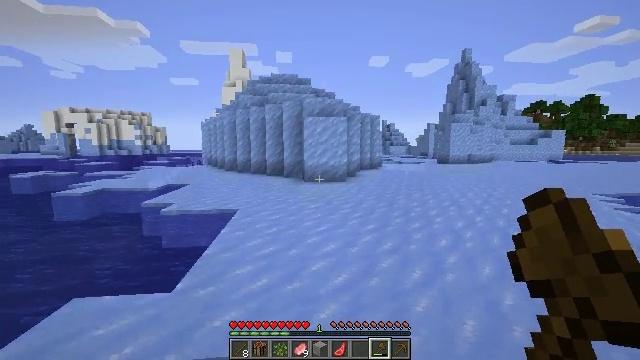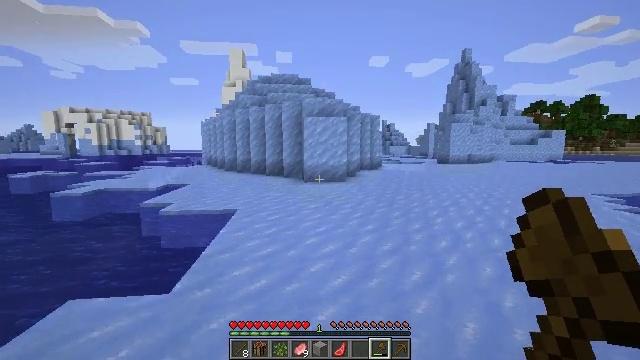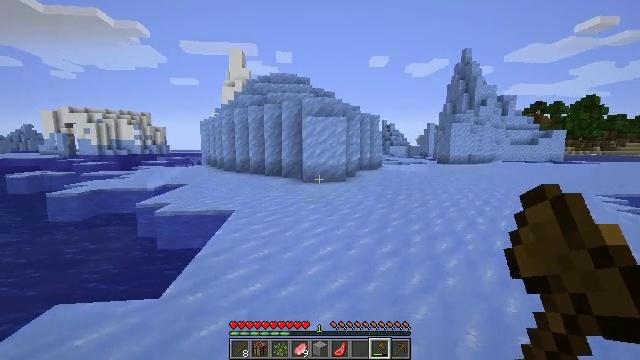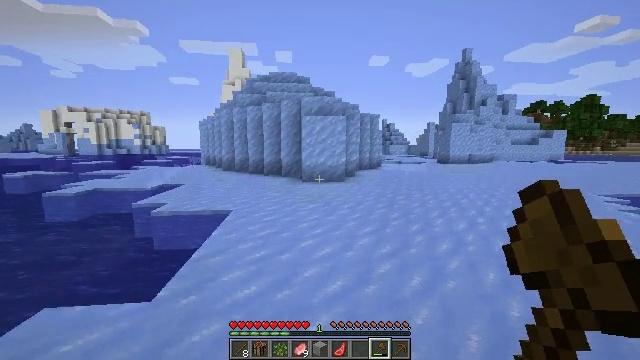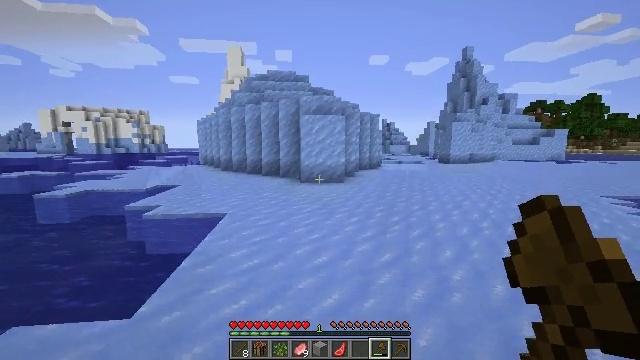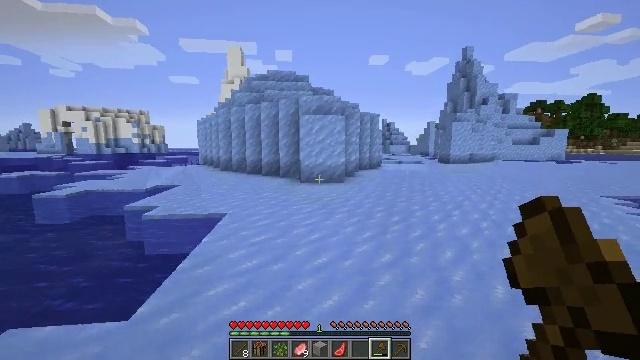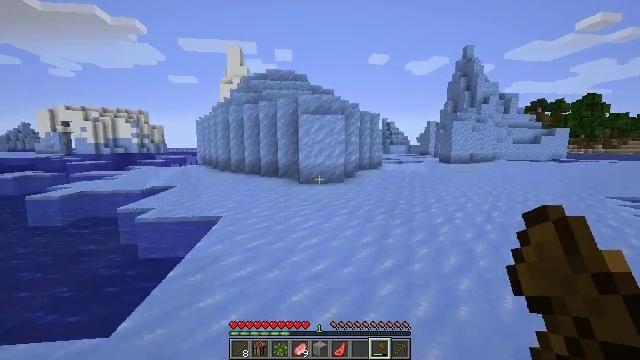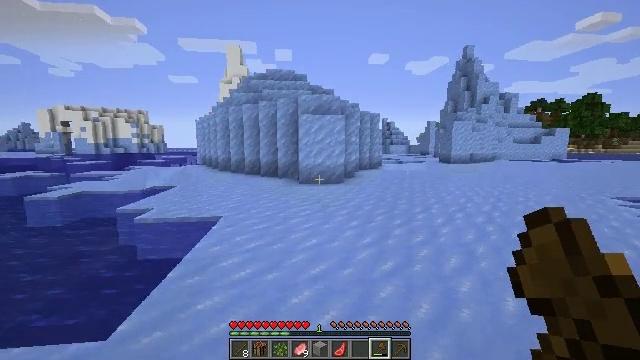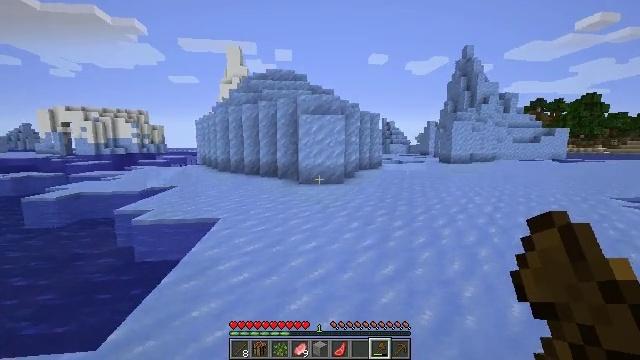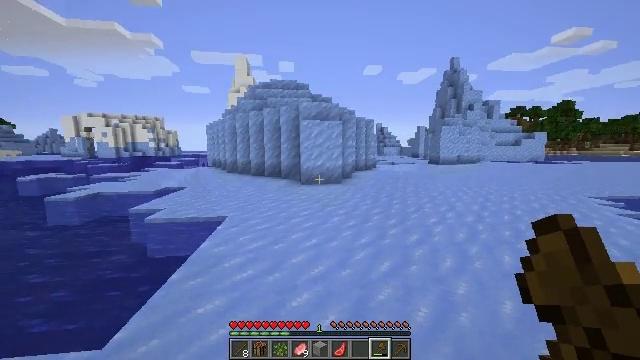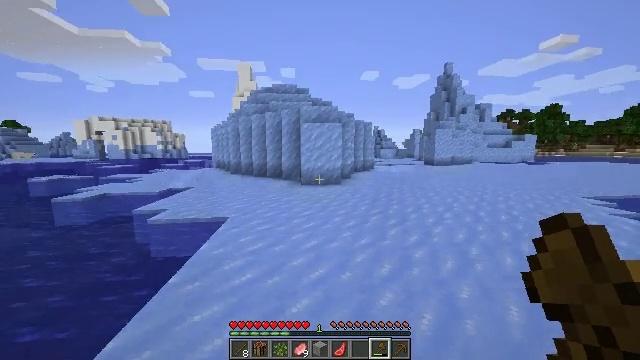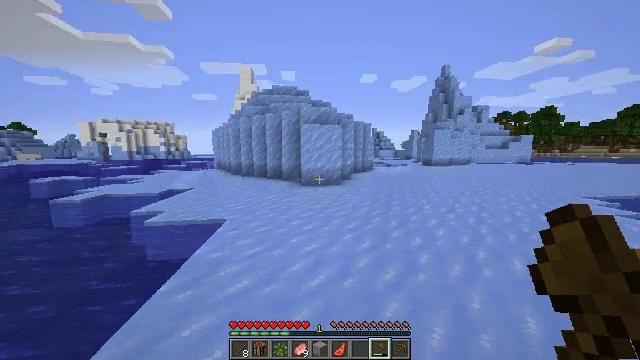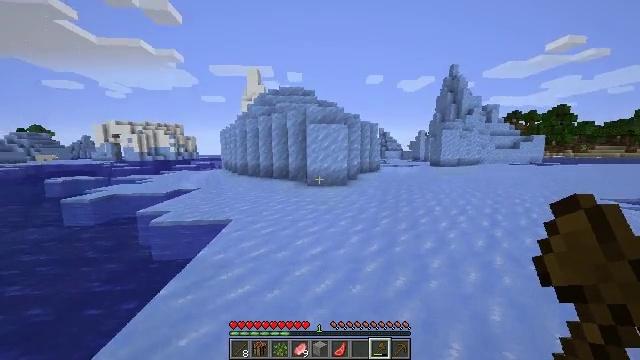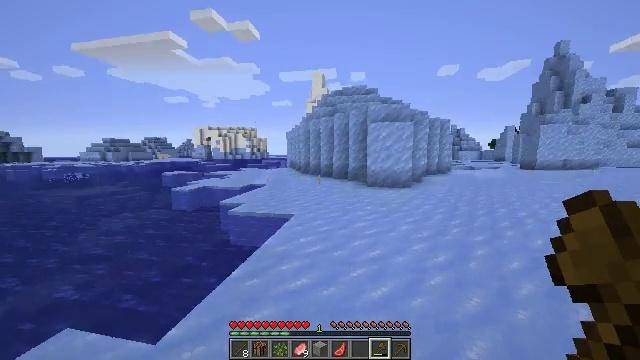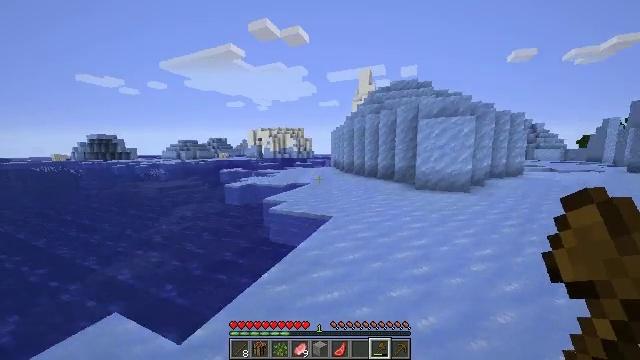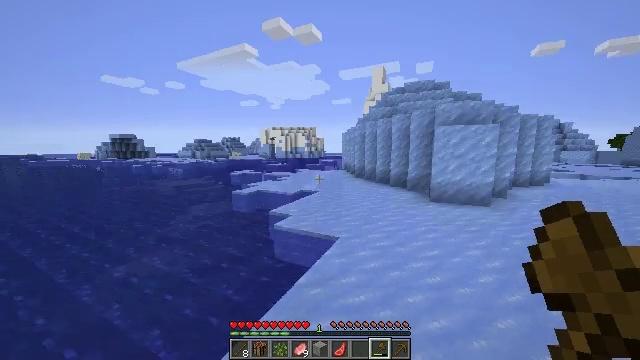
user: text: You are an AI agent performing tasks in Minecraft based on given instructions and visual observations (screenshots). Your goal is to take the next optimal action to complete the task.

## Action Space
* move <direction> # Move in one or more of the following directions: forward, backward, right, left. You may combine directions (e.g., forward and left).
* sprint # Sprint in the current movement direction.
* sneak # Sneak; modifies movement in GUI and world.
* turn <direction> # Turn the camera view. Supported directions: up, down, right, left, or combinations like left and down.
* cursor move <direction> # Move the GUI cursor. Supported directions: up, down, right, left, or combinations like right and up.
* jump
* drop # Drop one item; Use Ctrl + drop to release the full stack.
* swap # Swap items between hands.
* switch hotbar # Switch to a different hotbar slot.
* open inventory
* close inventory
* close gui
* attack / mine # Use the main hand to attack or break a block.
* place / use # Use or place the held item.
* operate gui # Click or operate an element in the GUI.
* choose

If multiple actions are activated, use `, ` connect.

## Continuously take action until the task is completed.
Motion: motion action
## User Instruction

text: Harvest packed ice from cold regions.
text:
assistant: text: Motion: no_op
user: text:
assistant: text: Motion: no_op
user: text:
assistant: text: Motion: move forward
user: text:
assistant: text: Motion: move forward
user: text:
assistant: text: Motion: no_op
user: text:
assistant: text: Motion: no_op
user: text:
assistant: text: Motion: move forward
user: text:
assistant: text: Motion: move forward
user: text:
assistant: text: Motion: move forward
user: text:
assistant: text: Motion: move forward
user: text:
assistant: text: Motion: move forward
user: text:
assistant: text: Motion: move forward, turn left
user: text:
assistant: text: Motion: move forward, turn left
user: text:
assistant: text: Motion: move forward, turn left
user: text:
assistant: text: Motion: move forward, turn left, jump
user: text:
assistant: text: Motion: move forward, jump
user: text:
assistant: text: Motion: move forward, jump
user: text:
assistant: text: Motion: move forward, jump
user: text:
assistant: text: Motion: move forward, jump
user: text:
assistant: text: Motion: move forward, jump
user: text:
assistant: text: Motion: move forward, jump
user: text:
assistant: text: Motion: move forward, jump
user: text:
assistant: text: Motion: move forward, jump
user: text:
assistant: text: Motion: move forward, jump
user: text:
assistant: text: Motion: move forward, jump
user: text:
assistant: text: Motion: move forward and move right, jump
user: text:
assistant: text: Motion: move forward and move right, jump
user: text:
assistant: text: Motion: move forward and move right, jump
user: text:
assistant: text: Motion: move forward, jump
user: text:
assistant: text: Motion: move forward, jump